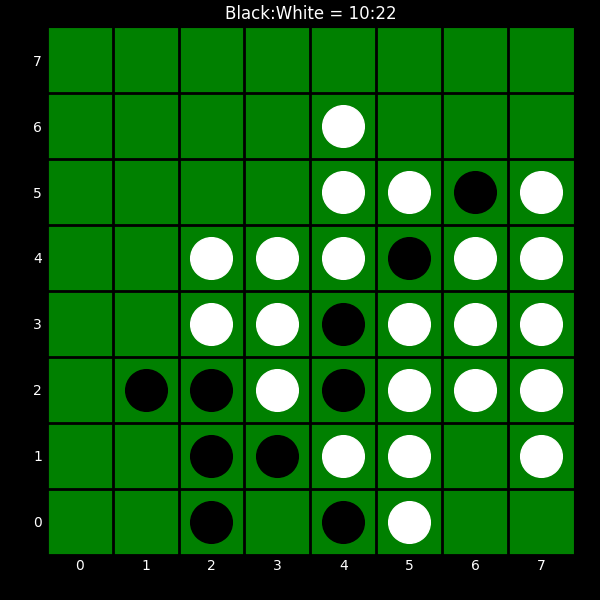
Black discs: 10
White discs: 22